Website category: auto
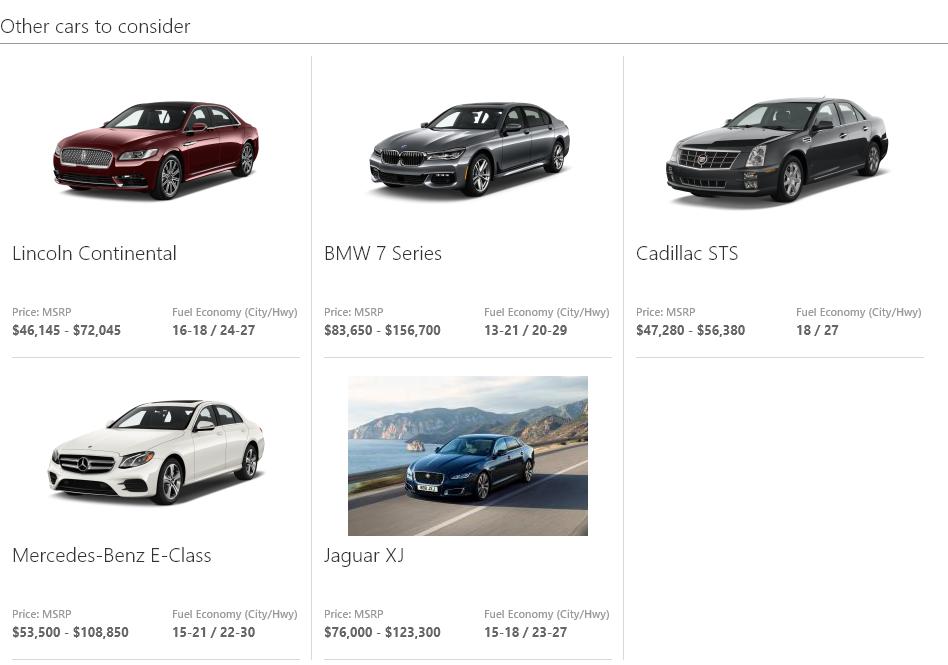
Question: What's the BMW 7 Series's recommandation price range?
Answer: $83,650 - $156,700

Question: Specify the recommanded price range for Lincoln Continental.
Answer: $46,145 - $72,045

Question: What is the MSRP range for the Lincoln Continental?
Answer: $46,145 - $72,045

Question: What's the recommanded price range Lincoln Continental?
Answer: $46,145 - $72,045

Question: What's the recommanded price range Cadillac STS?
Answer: $47,280 - $56,380

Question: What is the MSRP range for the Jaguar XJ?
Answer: $76,000 - $123,300

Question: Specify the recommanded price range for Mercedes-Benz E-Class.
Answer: $53,500 - $108,850

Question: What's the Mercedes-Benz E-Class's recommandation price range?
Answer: $53,500 - $108,850

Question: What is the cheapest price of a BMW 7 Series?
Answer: $83,650

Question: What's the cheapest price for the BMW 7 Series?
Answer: $83,650

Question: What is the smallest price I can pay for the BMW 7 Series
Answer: $83,650

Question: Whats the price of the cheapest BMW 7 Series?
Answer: $83,650

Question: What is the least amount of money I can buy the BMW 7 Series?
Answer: $83,650

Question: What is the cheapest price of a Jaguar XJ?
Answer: $76,000

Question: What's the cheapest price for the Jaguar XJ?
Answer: $76,000

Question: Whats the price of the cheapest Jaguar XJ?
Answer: $76,000

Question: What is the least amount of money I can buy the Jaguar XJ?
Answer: $76,000

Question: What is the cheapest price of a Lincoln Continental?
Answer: $46,145

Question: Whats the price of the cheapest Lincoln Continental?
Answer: $46,145

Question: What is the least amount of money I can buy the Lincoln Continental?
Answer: $46,145

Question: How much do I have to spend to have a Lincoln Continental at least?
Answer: $46,145

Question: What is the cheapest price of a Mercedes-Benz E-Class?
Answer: $53,500

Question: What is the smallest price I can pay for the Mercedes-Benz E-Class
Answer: $53,500

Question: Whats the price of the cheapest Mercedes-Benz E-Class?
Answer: $53,500

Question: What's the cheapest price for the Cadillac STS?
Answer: $47,280

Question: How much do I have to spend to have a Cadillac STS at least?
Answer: $47,280

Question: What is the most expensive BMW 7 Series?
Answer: $156,700

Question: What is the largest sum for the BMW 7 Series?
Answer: $156,700

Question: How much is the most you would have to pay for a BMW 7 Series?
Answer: $156,700

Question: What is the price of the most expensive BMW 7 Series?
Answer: $156,700

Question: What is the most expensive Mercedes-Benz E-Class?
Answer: $108,850

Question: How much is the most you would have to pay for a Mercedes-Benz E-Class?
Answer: $108,850

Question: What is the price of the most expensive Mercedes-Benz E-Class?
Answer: $108,850

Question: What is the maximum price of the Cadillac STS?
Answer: $56,380

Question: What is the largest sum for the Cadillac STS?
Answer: $56,380

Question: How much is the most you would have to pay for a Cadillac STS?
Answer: $56,380

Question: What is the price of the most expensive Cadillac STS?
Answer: $56,380

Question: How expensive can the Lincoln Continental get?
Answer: $72,045

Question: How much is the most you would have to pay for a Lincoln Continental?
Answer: $72,045

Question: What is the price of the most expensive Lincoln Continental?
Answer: $72,045

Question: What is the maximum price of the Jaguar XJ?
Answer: $123,300

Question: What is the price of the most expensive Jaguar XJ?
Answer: $123,300

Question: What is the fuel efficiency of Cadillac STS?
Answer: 18 / 27

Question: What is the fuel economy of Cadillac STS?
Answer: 18 / 27

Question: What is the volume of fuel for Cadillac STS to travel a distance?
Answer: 18 / 27

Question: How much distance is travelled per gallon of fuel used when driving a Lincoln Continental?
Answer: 16-18 / 24-27

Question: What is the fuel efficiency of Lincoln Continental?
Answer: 16-18 / 24-27

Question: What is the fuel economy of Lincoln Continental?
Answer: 16-18 / 24-27

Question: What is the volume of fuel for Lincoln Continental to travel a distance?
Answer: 16-18 / 24-27

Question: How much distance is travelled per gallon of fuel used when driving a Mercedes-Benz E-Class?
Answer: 15-21 / 22-30

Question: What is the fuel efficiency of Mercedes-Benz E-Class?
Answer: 15-21 / 22-30

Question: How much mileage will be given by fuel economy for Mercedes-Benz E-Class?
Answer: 15-21 / 22-30

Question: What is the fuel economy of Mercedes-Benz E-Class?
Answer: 15-21 / 22-30

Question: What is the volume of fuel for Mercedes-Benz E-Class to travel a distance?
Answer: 15-21 / 22-30

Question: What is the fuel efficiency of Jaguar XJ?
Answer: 15-18 / 23-27

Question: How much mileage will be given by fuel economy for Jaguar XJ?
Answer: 15-18 / 23-27

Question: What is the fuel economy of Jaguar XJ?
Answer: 15-18 / 23-27

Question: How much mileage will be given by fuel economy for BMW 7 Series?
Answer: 13-21 / 20-29

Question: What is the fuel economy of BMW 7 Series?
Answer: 13-21 / 20-29

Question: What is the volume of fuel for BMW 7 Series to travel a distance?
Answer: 13-21 / 20-29

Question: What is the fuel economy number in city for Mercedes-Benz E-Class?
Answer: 15-21

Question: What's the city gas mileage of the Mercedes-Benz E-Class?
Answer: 15-21

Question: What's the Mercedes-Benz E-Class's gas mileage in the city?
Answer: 15-21

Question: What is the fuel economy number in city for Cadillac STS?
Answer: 18